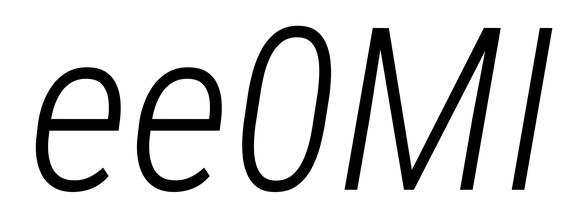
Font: Roboto-Italic_Condensed_Light_Italic